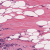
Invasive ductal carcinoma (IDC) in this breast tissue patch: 1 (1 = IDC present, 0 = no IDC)